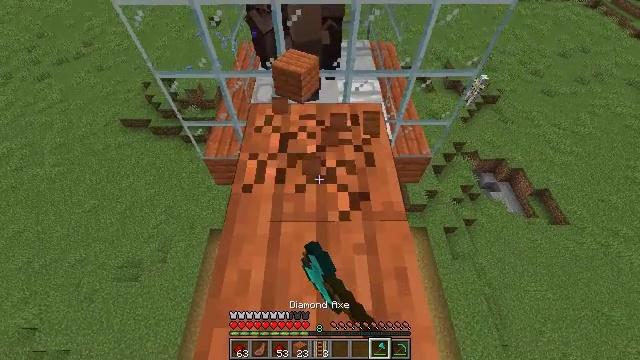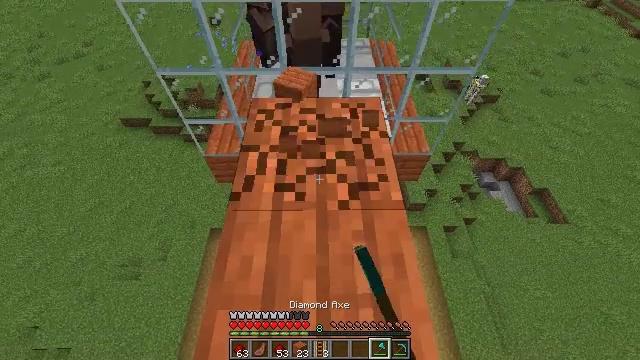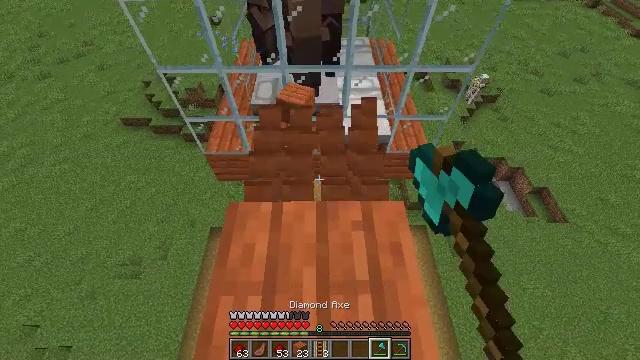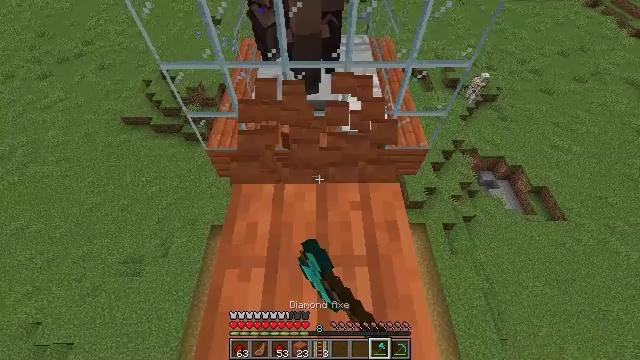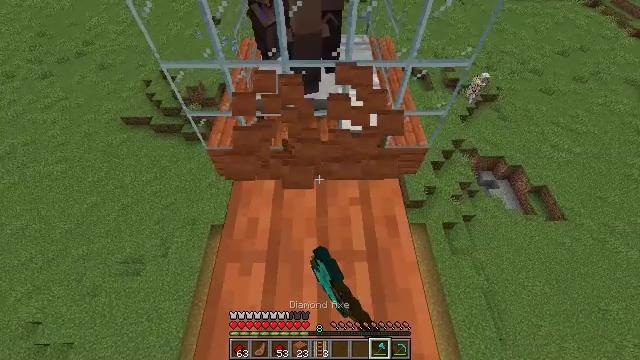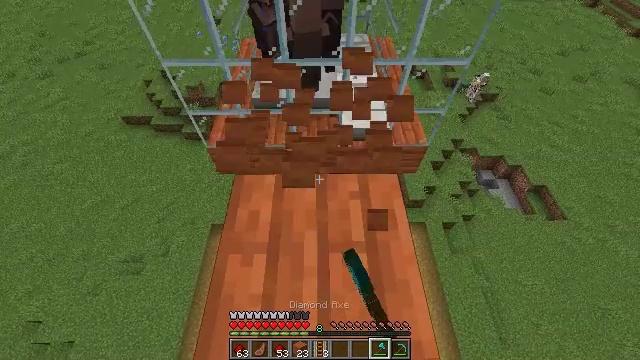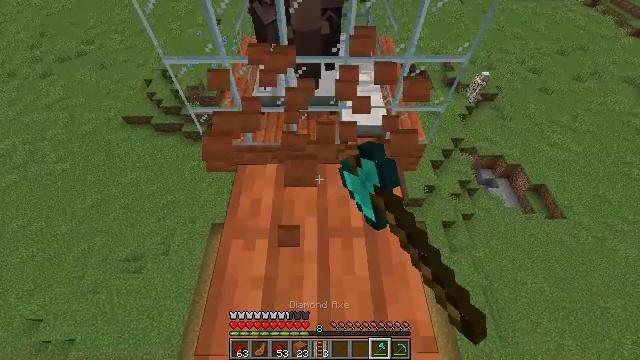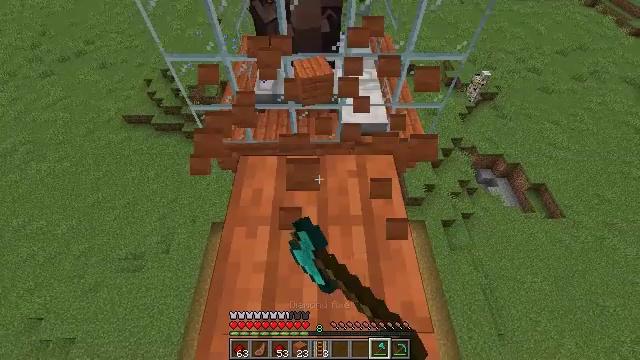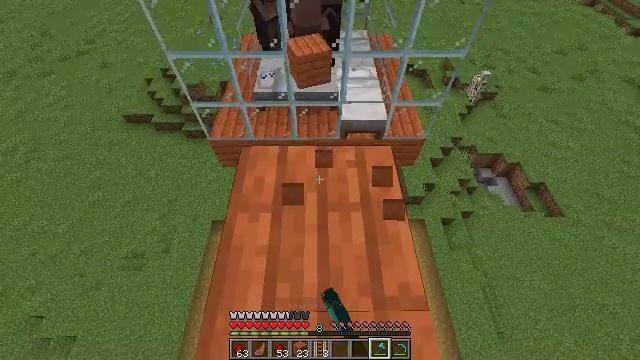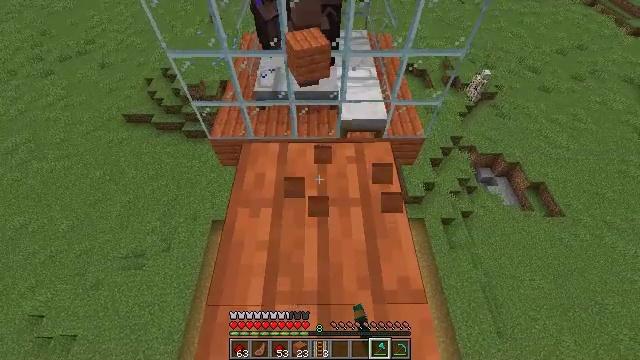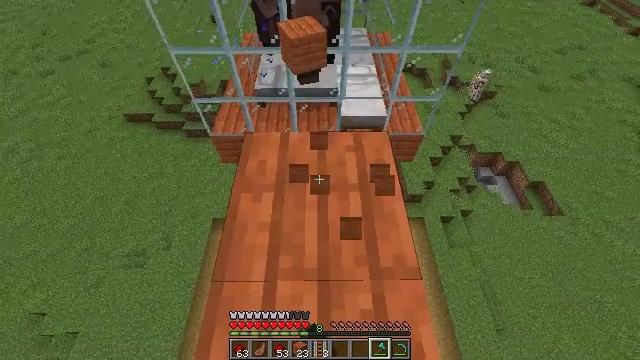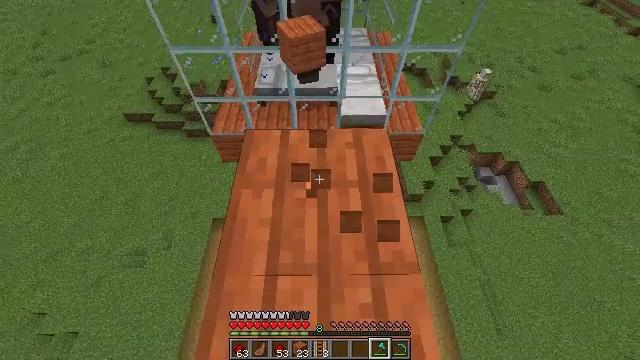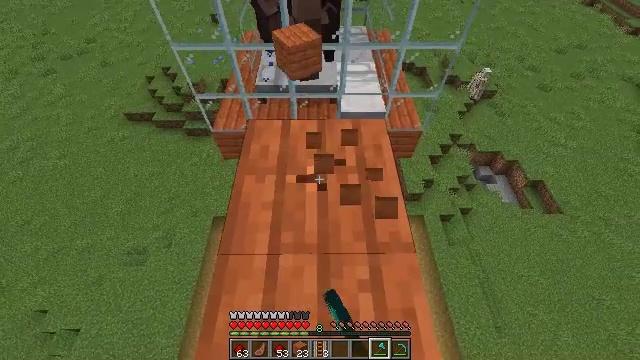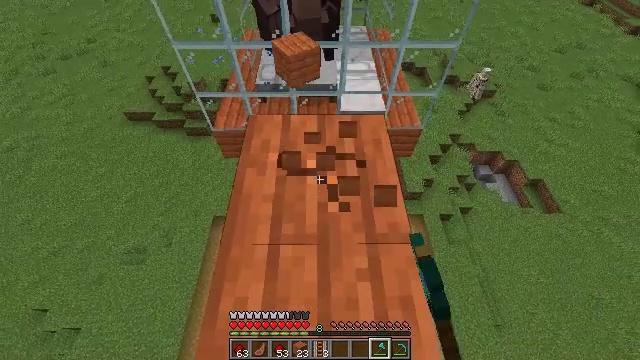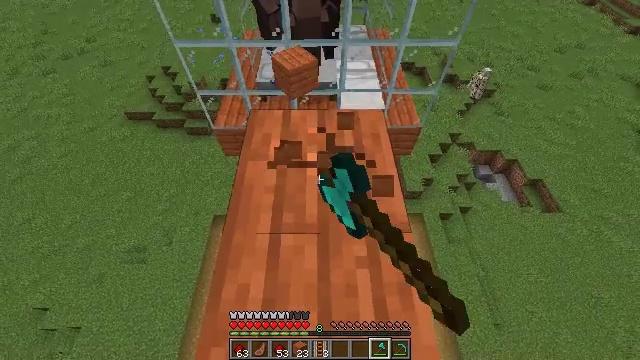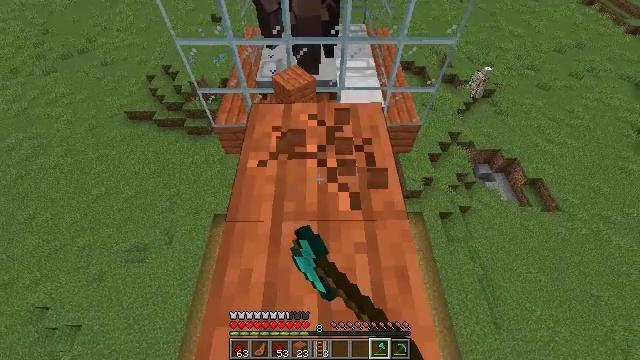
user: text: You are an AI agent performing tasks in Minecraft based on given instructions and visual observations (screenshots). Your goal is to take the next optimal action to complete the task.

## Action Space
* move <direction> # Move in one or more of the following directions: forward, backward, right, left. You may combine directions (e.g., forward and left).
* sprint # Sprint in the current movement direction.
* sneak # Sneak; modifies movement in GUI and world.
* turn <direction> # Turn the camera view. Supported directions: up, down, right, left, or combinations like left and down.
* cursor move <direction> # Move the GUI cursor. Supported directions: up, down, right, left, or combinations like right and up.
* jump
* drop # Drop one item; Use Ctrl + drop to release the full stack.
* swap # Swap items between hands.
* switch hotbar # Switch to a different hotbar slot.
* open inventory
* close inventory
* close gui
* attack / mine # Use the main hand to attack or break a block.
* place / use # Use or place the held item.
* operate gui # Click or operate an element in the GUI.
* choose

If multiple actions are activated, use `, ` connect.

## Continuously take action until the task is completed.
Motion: motion action
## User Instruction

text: Break the existing acacia planks.
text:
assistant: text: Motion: move back, sneak, attack / mine
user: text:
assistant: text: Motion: move back, sneak, attack / mine
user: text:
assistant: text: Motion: move back, sneak, attack / mine
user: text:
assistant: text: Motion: move back, sneak, attack / mine
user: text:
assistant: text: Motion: move back, sneak, attack / mine
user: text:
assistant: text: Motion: move back, sneak, attack / mine
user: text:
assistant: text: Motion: move back, sneak, attack / mine
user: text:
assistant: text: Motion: move back, sneak, attack / mine
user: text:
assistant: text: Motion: move back, sneak, attack / mine
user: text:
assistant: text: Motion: move back, sneak, attack / mine
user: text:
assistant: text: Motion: move back, sneak, attack / mine
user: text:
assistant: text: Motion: move back, sneak, attack / mine
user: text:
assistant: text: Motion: move back, sneak, attack / mine
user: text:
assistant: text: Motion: move back, sneak, attack / mine
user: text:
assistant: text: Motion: move back, sneak, attack / mine
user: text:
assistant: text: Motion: move back, sneak, attack / mine
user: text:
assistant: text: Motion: move back, sneak, attack / mine
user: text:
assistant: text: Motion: move back, sneak, attack / mine
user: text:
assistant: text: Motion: move back, sneak, attack / mine
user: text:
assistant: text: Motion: move back, sneak, attack / mine
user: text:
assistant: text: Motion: move back, sneak, attack / mine
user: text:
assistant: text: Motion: move back, sneak, attack / mine
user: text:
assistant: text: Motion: move back, sneak, attack / mine
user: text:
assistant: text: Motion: move back, sneak, attack / mine
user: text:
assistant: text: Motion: move back, sneak, attack / mine
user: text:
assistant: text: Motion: move back, sneak, attack / mine
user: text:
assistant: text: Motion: move back, sneak, attack / mine
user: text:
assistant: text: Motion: move back, sneak, attack / mine
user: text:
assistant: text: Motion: move back, sneak, attack / mine
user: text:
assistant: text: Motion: move back, sneak, attack / mine